Question: I have added two new custom field in CMS_USER table.
Both filed is integer type and Form control is Drop-Down list type.
currently both dropdown list is filled by SQL query in Editing control settings.
I want to implement functionality as when user select any value from first dropdown list than second dropdown list will fill according condition of selected value of first dropdown.
second dropdown list will fill on first dropdown selected index changed.
How can I do this.
Path is as - >-> -> -> -> .
First dropdown is and second is

Any help is appreciated.
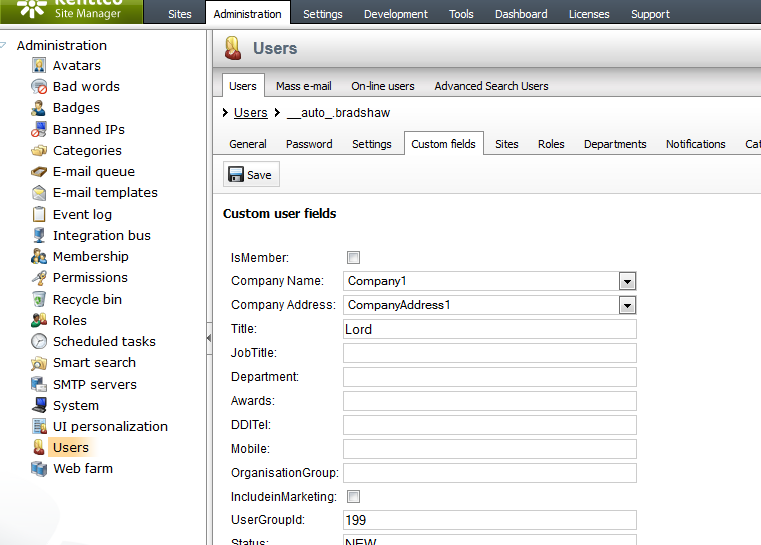
Answer: The only think that comes into my mind (if you don't want to create custom controls) is that macros are being resolved within SQL queries. So it should be possible to use following
'''
SELECT AddressID, AddressName FROM TableWithAdresses WHERE AddressCompanyID = {% EditedObject.GetValue("CompanyID") %}
'''
as a query for second dropdown list. Use integrated SQL debug (CMS Site Manager -> Administration -> System -> Debug -> SQL debug) to see what is happening.